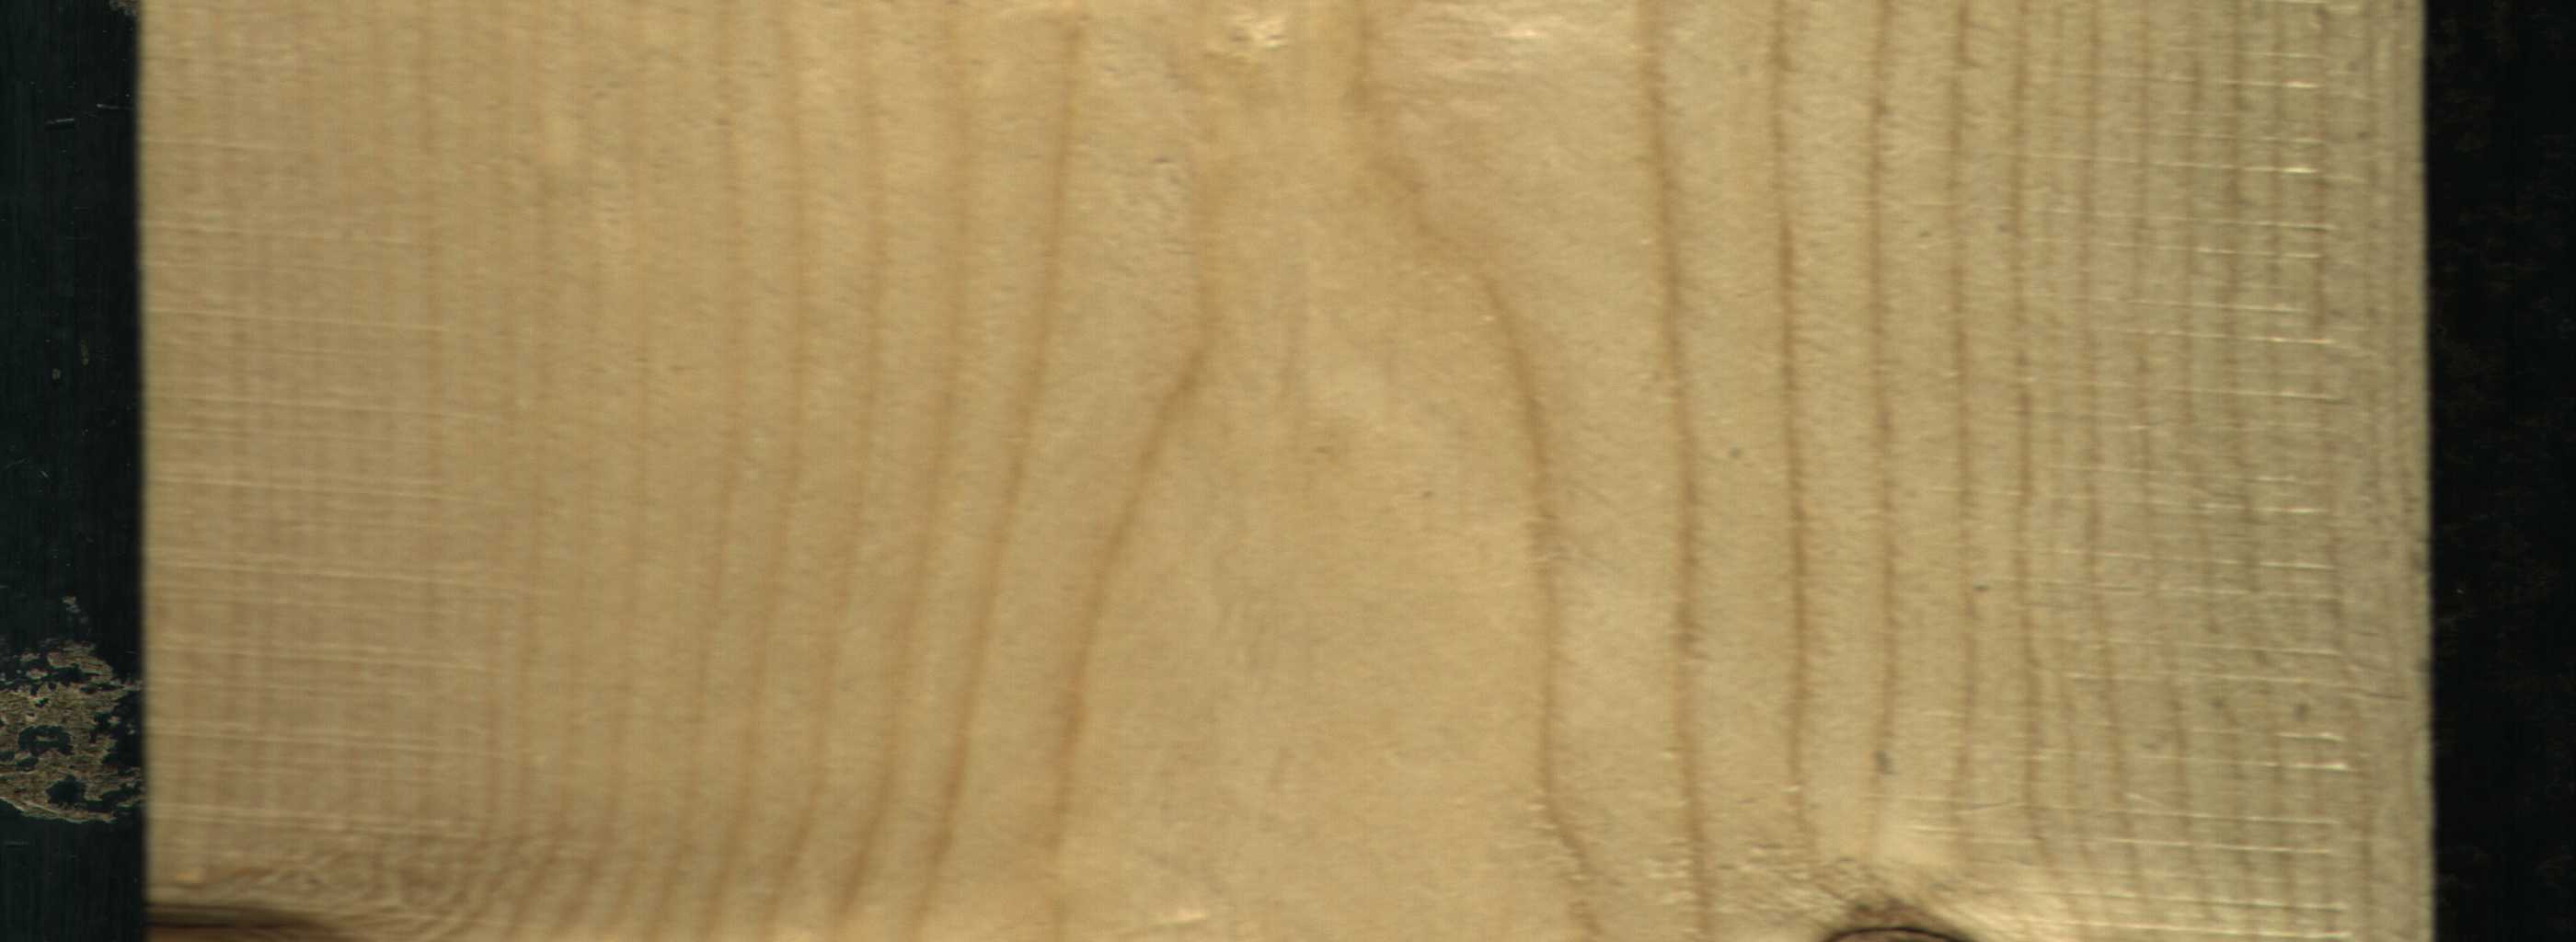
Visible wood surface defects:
Dead_Knot
Dead_Knot